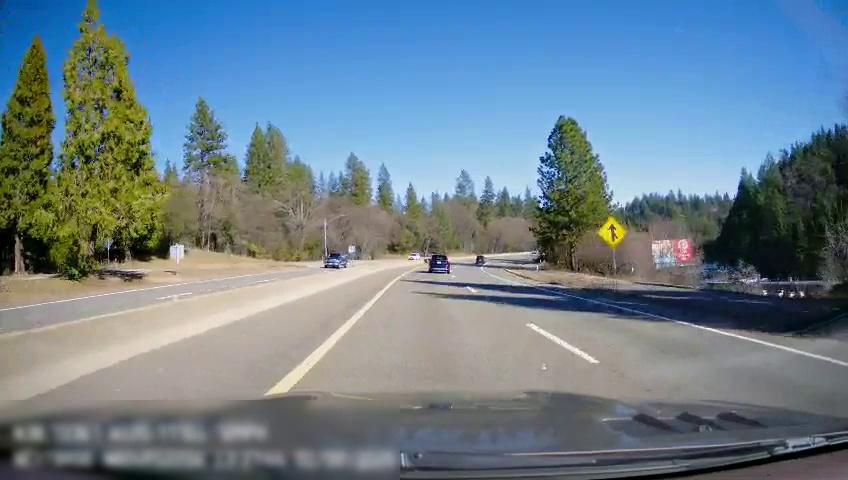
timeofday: Day
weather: Sunny
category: Drivable Space
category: Drivable Space
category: Vehicles | SUV
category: Vehicles | Car
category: Vehicles | Truck
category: Vehicles | SUV
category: Lanes | Current Lane
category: Lanes | Current Lane
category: Lanes | Alternate Lane
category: Lanes | Opposite Lane
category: Lanes | Opposite Lane
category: Traffic | Signs